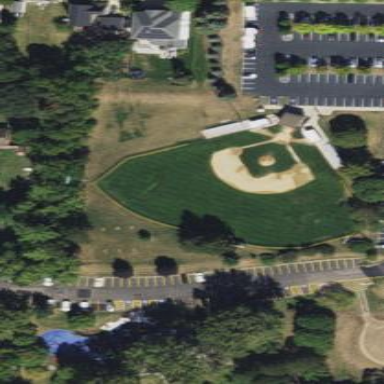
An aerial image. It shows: Baseball pitch for leisure land activities.